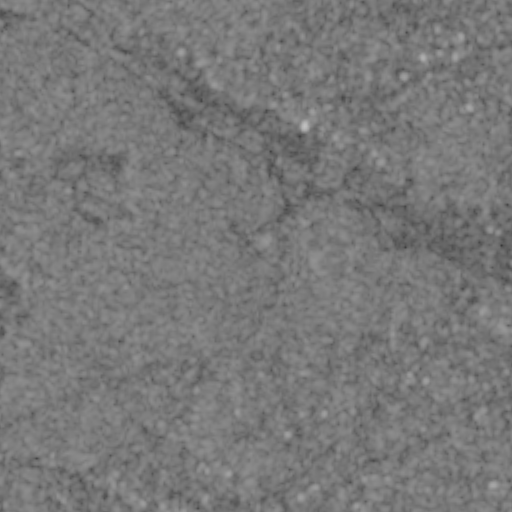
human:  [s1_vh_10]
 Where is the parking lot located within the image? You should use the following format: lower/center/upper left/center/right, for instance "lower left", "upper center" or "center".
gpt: The parking lot is located in the left of the image.
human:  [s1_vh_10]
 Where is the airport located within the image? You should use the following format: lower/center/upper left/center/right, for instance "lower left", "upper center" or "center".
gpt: There is no airport in the image.

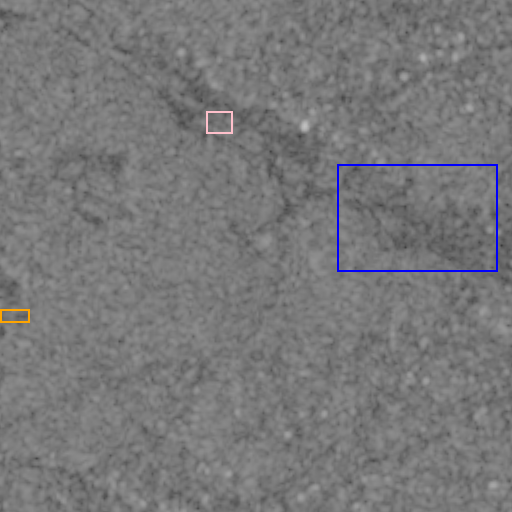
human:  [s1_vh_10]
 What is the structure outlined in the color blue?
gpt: The structure outlined in blue is a crop field.
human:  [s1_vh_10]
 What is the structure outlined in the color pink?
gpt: The structure outlined in pink is a park.
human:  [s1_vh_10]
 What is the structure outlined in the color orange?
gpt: The structure outlined in orange is a parking lot.
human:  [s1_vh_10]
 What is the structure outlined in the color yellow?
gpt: There is no yellow outline.